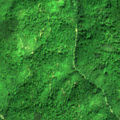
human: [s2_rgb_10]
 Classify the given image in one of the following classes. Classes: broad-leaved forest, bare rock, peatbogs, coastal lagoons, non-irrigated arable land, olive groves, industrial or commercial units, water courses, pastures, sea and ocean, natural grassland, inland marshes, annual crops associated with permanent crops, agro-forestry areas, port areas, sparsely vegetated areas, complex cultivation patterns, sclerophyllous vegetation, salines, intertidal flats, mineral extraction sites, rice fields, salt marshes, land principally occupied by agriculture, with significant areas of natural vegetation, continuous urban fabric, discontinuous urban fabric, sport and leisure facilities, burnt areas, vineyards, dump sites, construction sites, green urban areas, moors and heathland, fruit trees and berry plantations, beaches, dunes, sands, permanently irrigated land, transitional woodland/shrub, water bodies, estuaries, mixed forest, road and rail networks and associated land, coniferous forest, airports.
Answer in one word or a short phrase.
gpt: broad-leaved forest